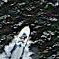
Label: Civil_yacht